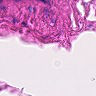
Metastatic tissue present: no